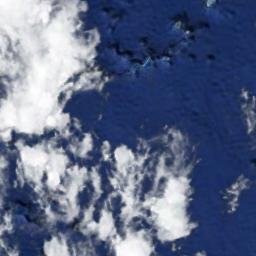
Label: cloud